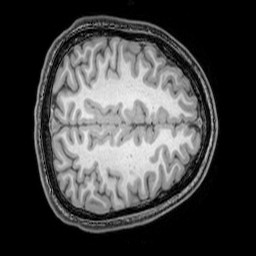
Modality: T1w
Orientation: axial
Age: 21
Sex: male
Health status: healthy
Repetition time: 0.081 s
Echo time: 0.037 s